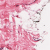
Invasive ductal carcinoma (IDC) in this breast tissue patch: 0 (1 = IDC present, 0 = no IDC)